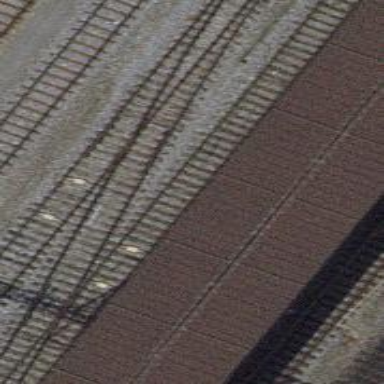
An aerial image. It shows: Rail siding with electrified contact lines for trains.